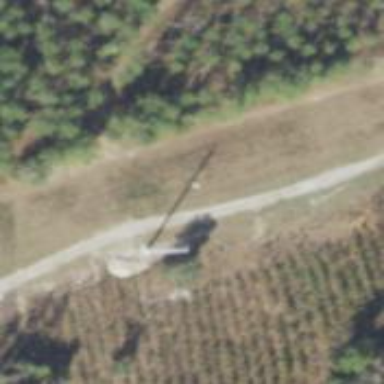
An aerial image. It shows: Power pole.